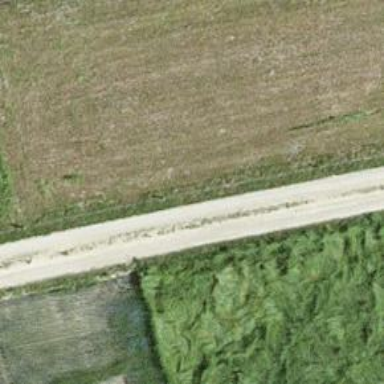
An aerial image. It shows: Track with grade 2 gravel surface.